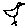
Label: bird